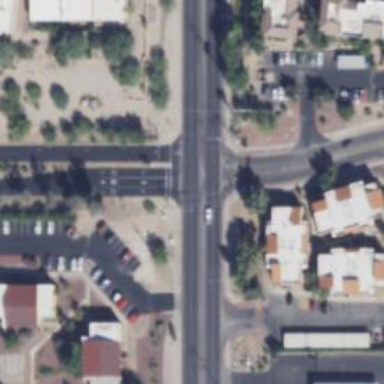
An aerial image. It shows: Marked crossing on the road.